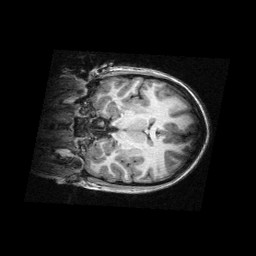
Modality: T1w
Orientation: coronal
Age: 12
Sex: female
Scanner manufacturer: siemens
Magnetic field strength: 3 T
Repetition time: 2.3 s
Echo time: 0.00336 s